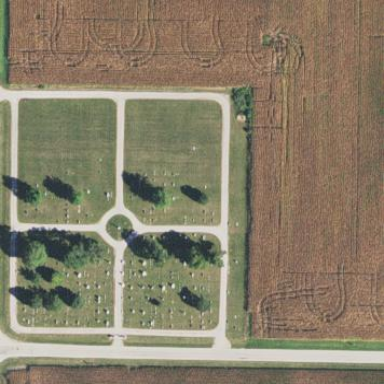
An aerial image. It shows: Cemetery.